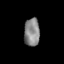
Tissue: skin
Cell type: Epithelial cells
Senescence score: 0.911
Nuclear area (px): 426
Mean DAPI intensity: 135.042